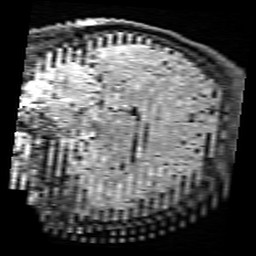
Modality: FLAIR
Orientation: sagittal
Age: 36
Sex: female
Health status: healthy
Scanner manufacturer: siemens
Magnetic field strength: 3 T
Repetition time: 9 s
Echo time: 0.088 s